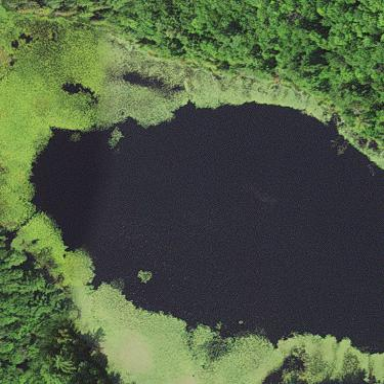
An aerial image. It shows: Serene lake.